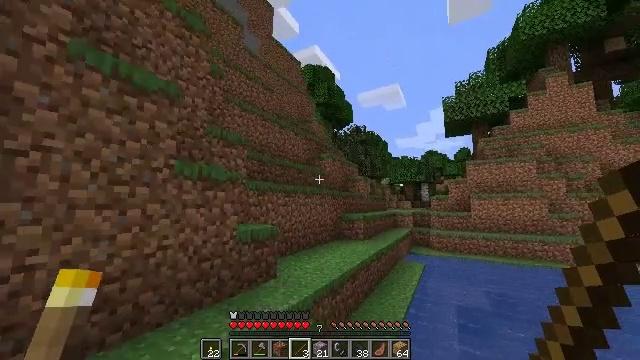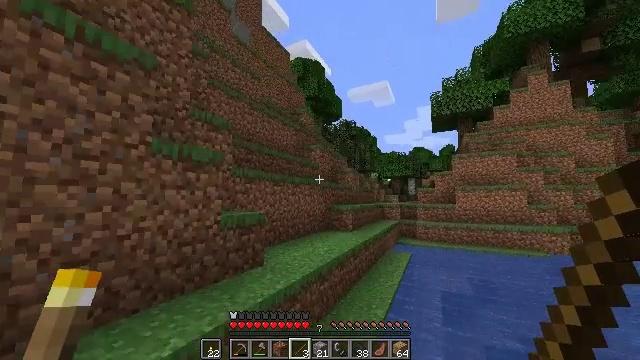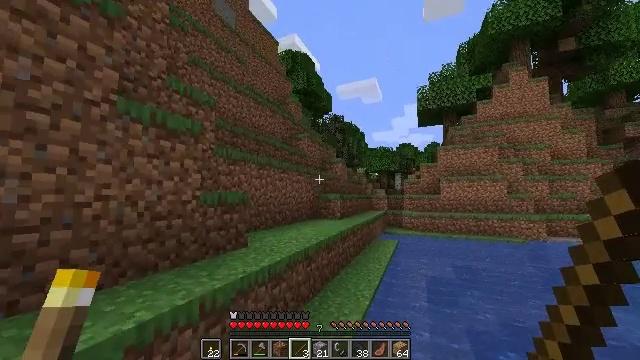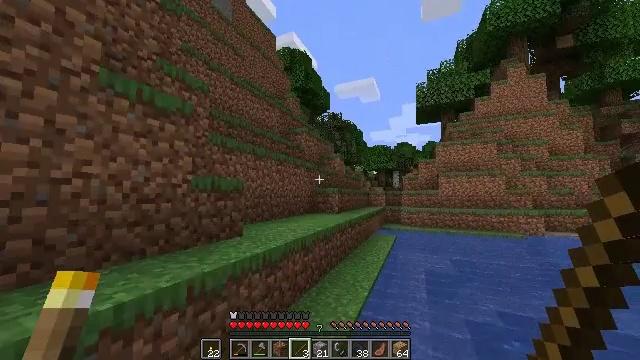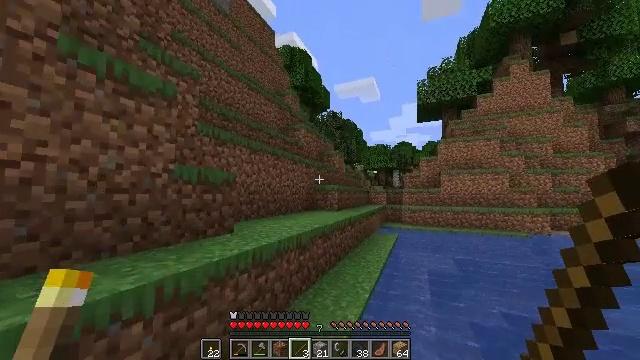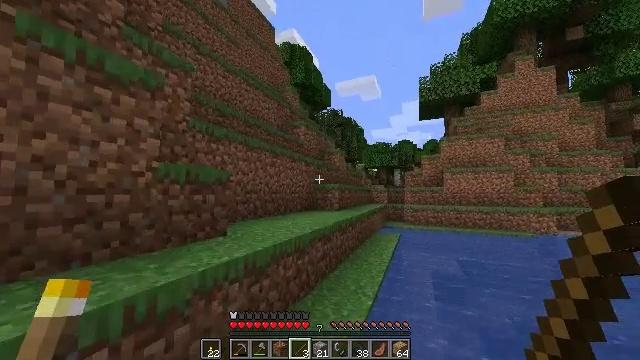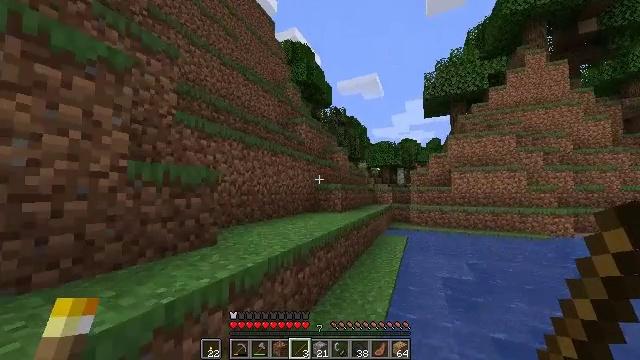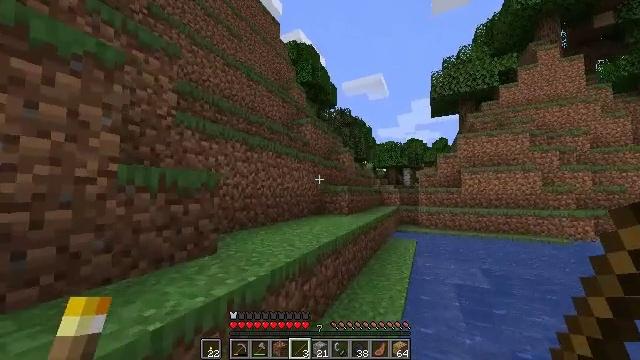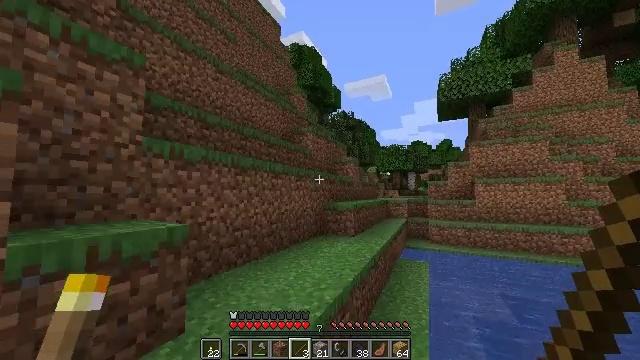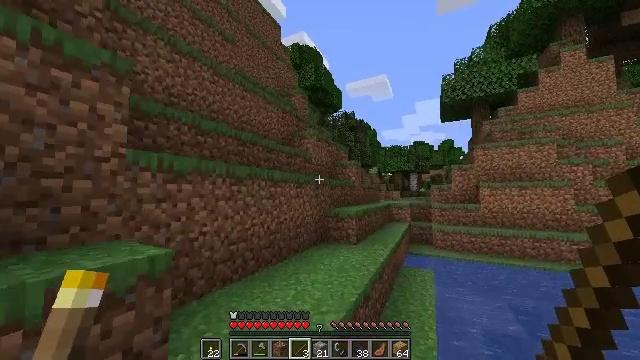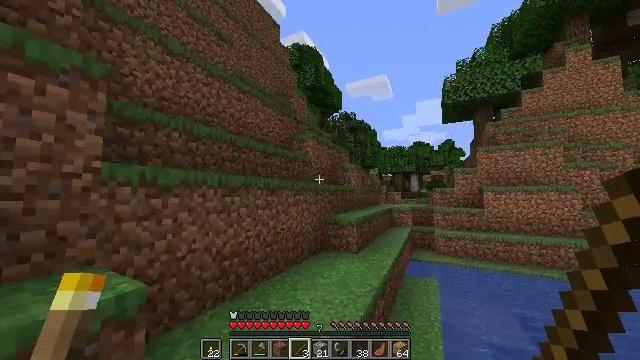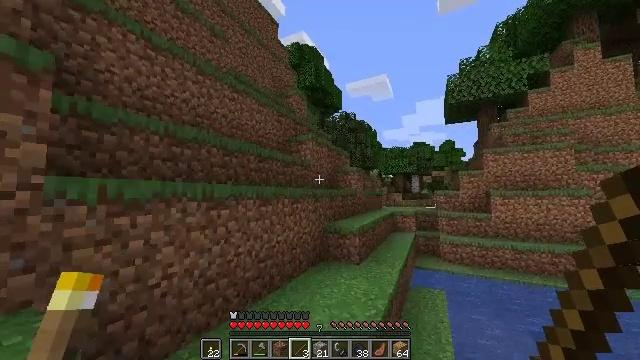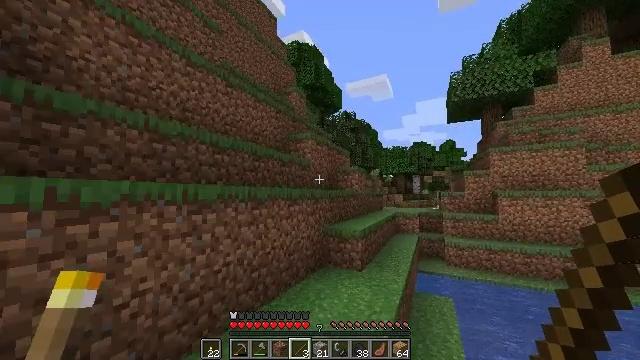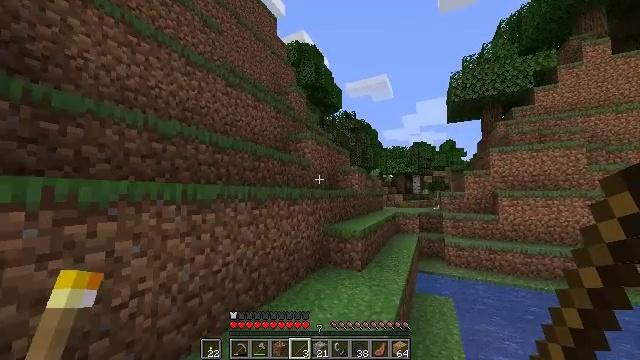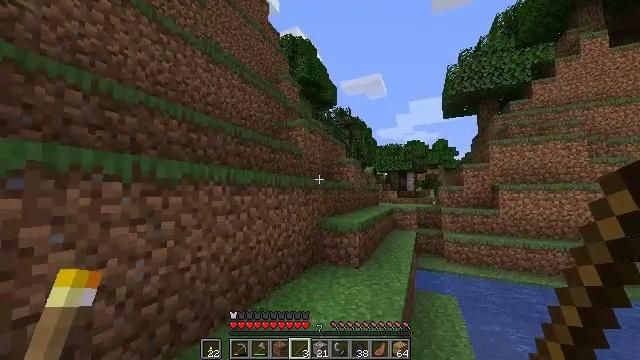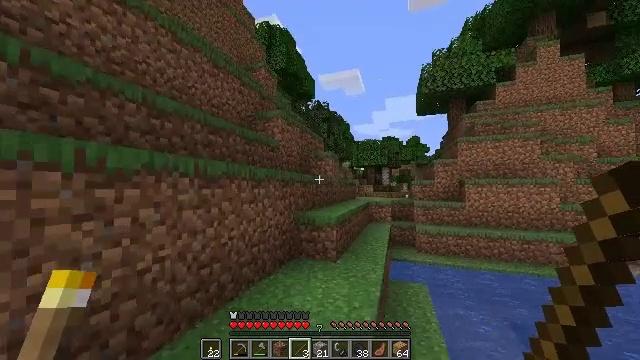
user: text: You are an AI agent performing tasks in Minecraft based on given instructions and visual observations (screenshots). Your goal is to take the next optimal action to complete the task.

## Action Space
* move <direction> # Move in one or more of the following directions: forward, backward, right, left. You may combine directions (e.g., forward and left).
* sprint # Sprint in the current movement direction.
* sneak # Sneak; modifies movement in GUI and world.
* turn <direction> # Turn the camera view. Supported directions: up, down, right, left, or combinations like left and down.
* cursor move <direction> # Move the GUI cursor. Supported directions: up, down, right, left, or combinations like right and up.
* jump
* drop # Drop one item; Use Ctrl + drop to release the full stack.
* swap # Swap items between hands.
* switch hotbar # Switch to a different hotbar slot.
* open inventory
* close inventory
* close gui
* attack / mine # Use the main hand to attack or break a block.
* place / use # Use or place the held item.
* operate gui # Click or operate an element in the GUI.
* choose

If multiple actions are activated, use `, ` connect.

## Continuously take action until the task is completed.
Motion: motion action
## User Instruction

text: Use the furnace to make a cooked porkchop.
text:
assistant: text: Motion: move forward, sprint, turn right and down
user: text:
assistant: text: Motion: move forward, sprint, turn right and down
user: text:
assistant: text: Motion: move forward, sprint
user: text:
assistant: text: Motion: move forward, sprint
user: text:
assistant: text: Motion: move forward, sprint
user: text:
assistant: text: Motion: move forward, sprint
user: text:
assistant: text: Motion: move forward, sprint, turn left, jump
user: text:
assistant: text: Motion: move forward, sprint, jump
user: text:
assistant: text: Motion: move forward, sprint, jump
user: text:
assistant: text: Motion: move forward, sprint, jump
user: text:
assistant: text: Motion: move forward, sprint, jump
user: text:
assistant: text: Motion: move forward, sprint, jump
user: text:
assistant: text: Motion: move forward, sprint, jump
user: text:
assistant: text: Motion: move forward, sprint, turn right, jump
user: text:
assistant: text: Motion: move forward, sprint, turn right and down, jump
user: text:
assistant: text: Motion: move forward, sprint, turn right and down, jump
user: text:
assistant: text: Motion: move forward, sprint, turn right and down, jump
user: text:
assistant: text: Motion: move forward, sprint, turn right and down, jump
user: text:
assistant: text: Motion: move forward, sprint, turn right and down, jump
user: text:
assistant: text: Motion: move forward, sprint, turn right and down, jump
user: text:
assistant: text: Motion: move forward, sprint, turn right and down, jump
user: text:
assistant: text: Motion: move forward, sprint, turn right and down, jump
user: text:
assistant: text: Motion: move forward, sprint, turn right and down, jump
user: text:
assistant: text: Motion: move forward, sprint
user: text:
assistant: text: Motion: move forward, sprint
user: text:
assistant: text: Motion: move forward, sprint, turn left
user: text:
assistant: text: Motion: move forward, sprint, turn left and up, jump
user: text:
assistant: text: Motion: move forward, sprint, turn left, jump
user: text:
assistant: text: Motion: move forward, sprint, jump
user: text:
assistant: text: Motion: move forward, sprint, jump